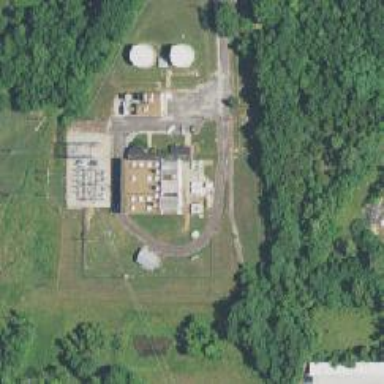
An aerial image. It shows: Generator is pictured.